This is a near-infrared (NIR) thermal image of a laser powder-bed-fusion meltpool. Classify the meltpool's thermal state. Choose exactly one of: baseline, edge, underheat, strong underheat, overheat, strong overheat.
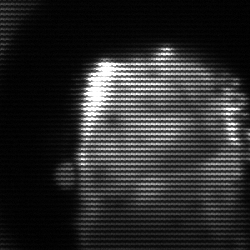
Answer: baseline